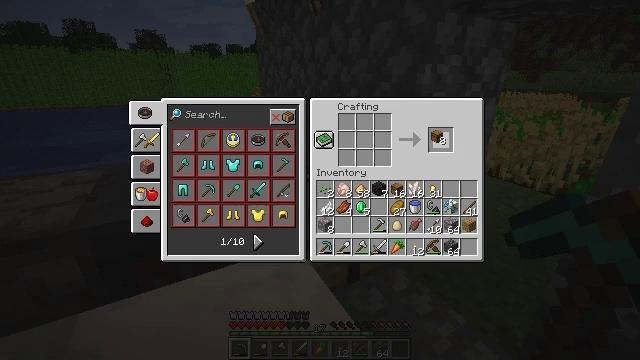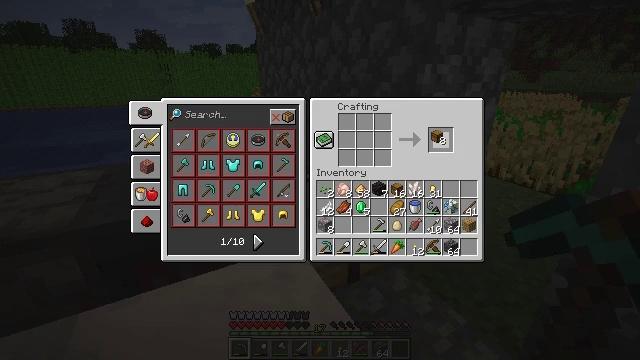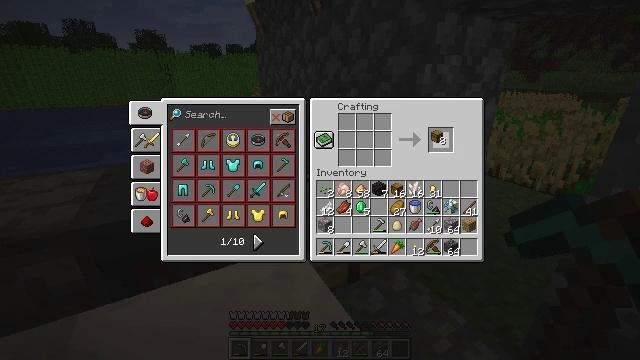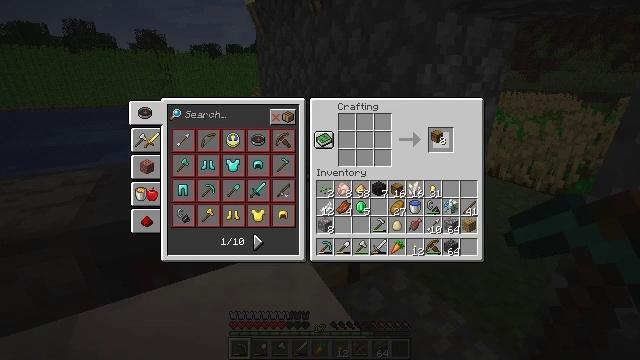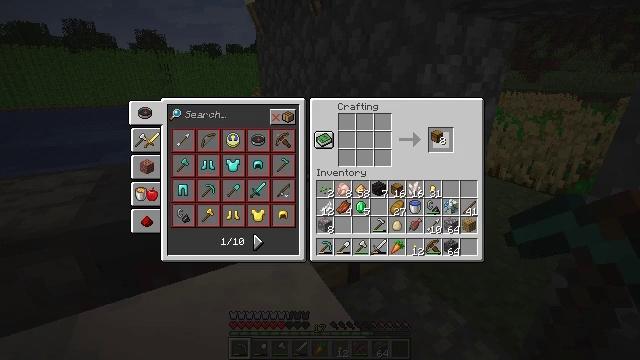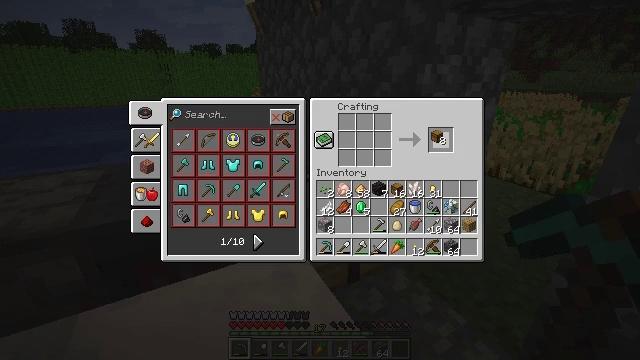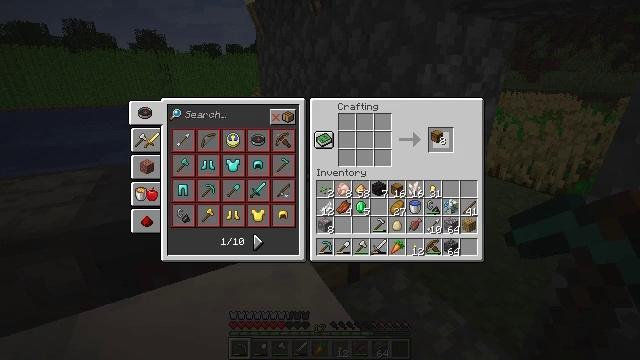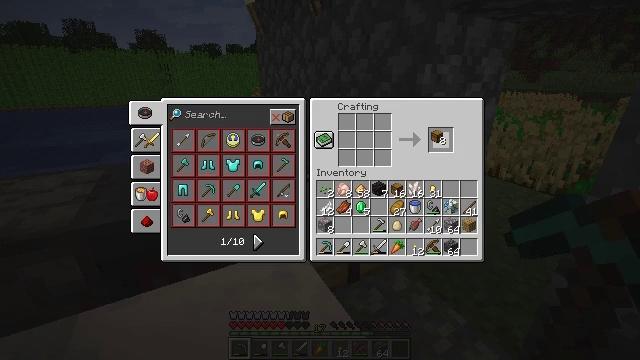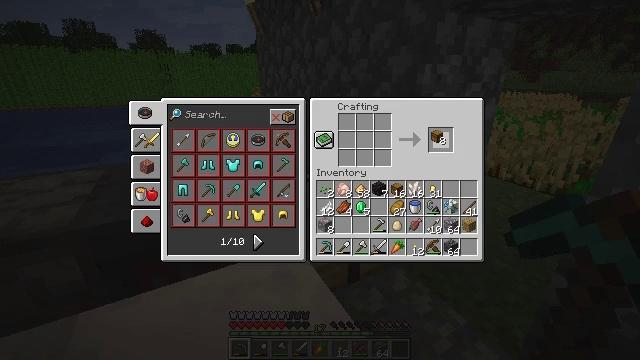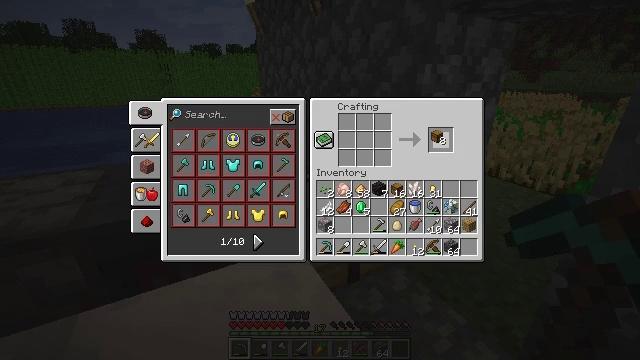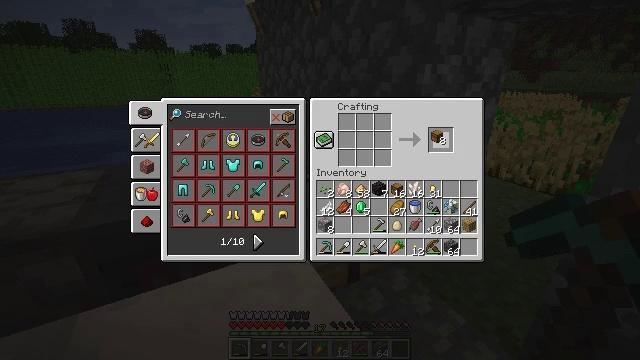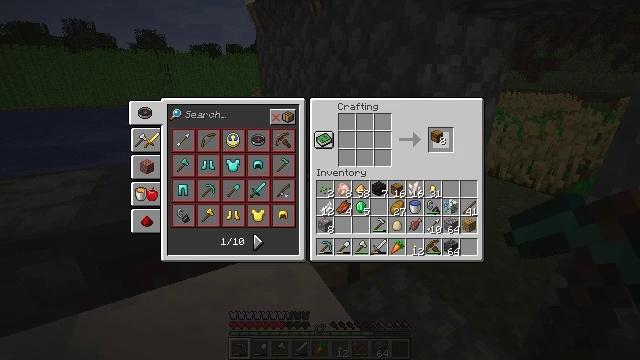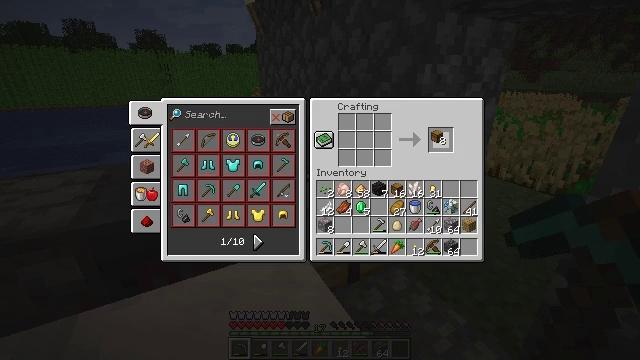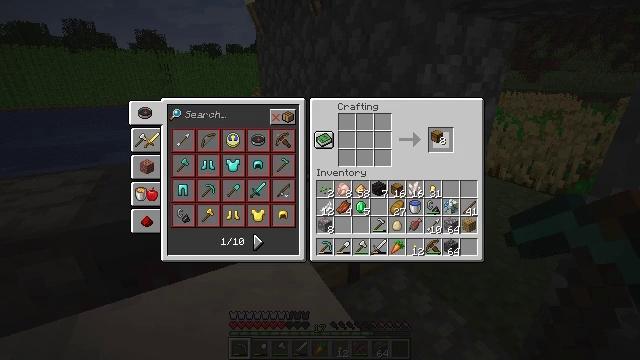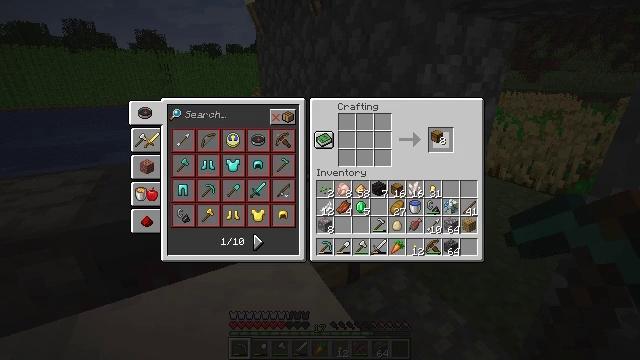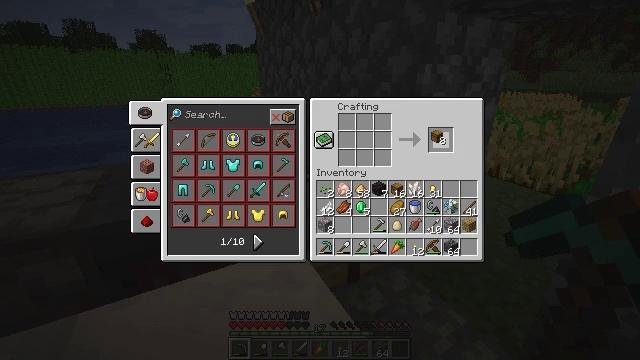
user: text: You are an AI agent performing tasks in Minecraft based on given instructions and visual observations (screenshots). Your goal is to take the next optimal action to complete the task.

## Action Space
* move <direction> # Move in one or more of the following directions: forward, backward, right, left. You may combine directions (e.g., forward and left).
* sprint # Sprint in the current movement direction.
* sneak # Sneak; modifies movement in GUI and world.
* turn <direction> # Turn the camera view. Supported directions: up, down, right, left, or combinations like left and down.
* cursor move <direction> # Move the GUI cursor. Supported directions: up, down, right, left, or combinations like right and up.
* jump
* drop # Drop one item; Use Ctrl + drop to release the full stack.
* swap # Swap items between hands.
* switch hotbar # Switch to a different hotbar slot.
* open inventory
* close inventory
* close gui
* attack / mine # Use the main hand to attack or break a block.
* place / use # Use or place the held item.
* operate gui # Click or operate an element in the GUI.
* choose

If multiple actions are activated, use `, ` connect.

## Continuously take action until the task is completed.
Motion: motion action
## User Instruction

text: Gather the cartography table from its current location.
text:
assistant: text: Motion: operate gui, open gui
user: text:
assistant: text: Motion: operate gui
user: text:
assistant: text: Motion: no_op
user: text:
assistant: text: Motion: no_op
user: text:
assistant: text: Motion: no_op
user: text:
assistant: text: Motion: no_op
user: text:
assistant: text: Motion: no_op
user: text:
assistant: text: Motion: no_op
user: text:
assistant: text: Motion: no_op
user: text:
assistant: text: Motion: no_op
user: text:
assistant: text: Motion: operate gui
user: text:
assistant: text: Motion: operate gui
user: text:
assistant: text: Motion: no_op
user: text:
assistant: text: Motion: no_op
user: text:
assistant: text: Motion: no_op
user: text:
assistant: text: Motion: no_op
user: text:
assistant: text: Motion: no_op
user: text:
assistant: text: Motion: operate gui
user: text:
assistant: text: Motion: operate gui
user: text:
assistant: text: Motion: operate gui
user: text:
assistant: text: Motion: operate gui
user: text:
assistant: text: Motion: operate gui
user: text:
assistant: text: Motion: no_op
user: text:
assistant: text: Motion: no_op
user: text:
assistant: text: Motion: operate gui
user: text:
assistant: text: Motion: operate gui
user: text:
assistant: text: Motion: operate gui
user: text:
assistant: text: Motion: no_op
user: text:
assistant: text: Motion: no_op
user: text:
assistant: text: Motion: no_op